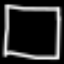
Label: square